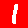
Digit: 1